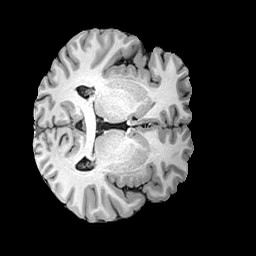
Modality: T1w
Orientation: axial
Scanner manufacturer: siemens
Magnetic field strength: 3 T
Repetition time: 2 s
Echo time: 0.0024 s